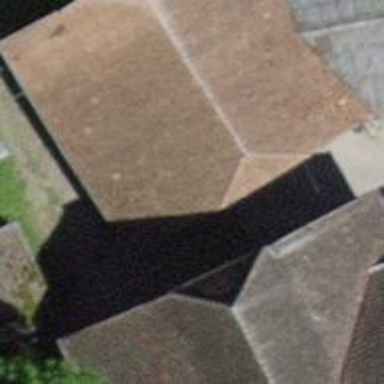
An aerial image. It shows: Barn.